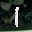
Label: 1